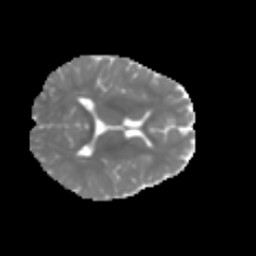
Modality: MD
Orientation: axial
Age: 6
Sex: male
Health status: healthy